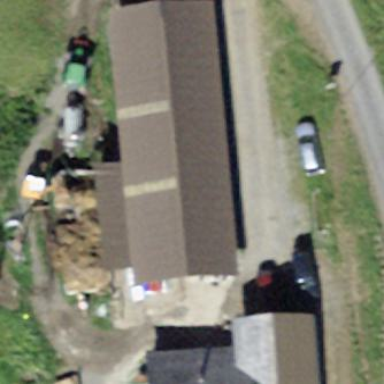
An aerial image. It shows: Gabled building with brown metal roof.